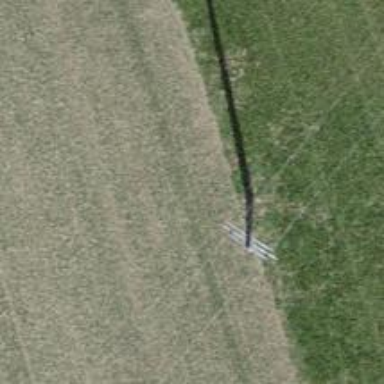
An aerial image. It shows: Concrete power pole.